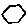
Label: hexagon